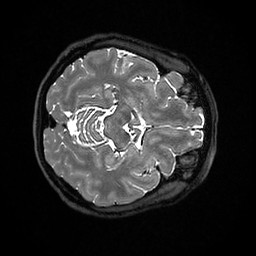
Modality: T2w
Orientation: axial
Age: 54
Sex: female
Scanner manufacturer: ge
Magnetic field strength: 3 T
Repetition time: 3.202 s
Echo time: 0.06623 s